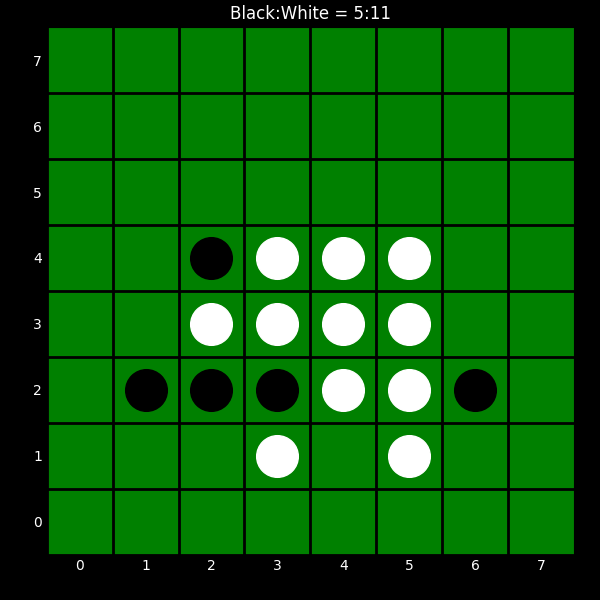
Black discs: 5
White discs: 11